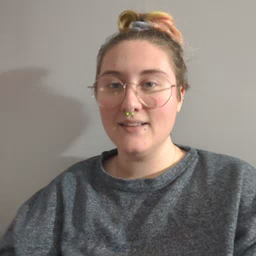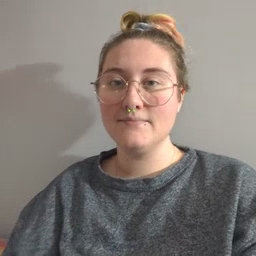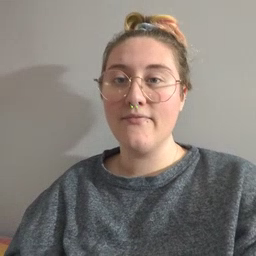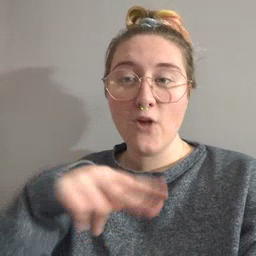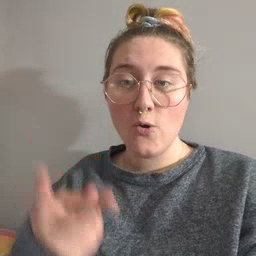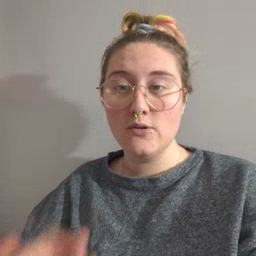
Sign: fall